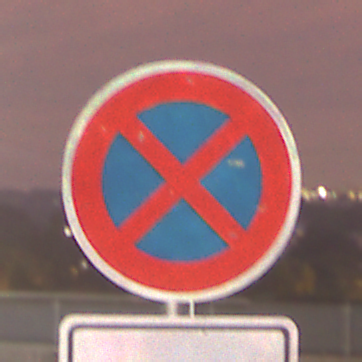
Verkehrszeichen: AbsolutesHalteverbot
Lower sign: ZeitangabenMitBeschraenkungAufWochentage1
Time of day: SunriseSunset
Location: Outdoor (Urban)
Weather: PartlyCloudy
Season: NotSpecified
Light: Artificial